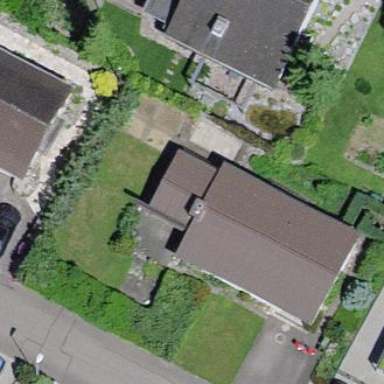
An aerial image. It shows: Detached building with saltbox-shaped roof.